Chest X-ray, AP view. Patient: 56 years old, sex F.
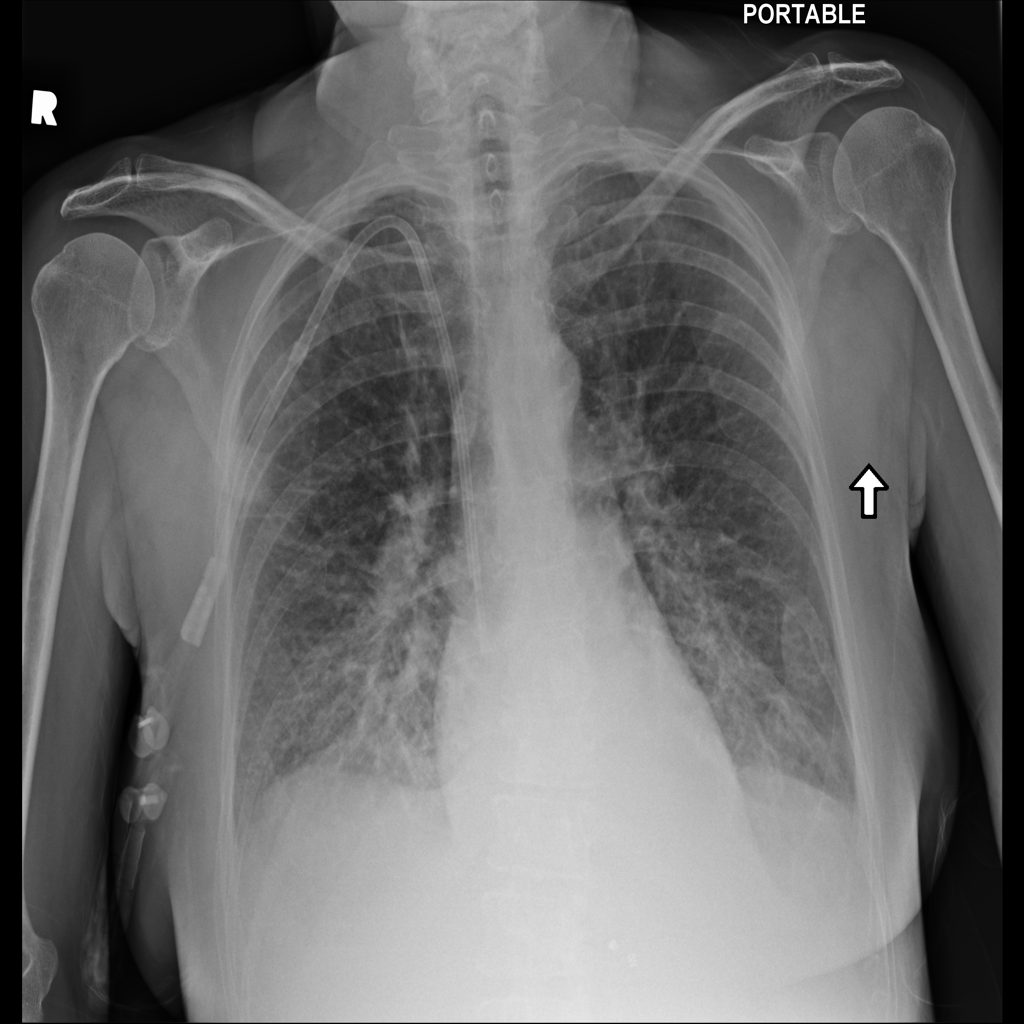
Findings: Edema, Pneumonia